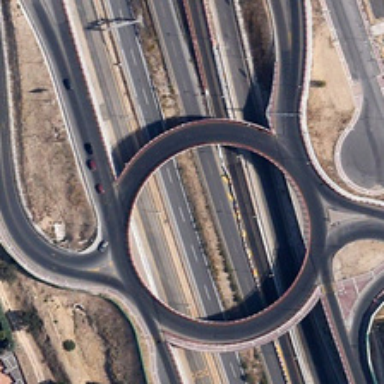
Many bareland are near a viaduct .